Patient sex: M
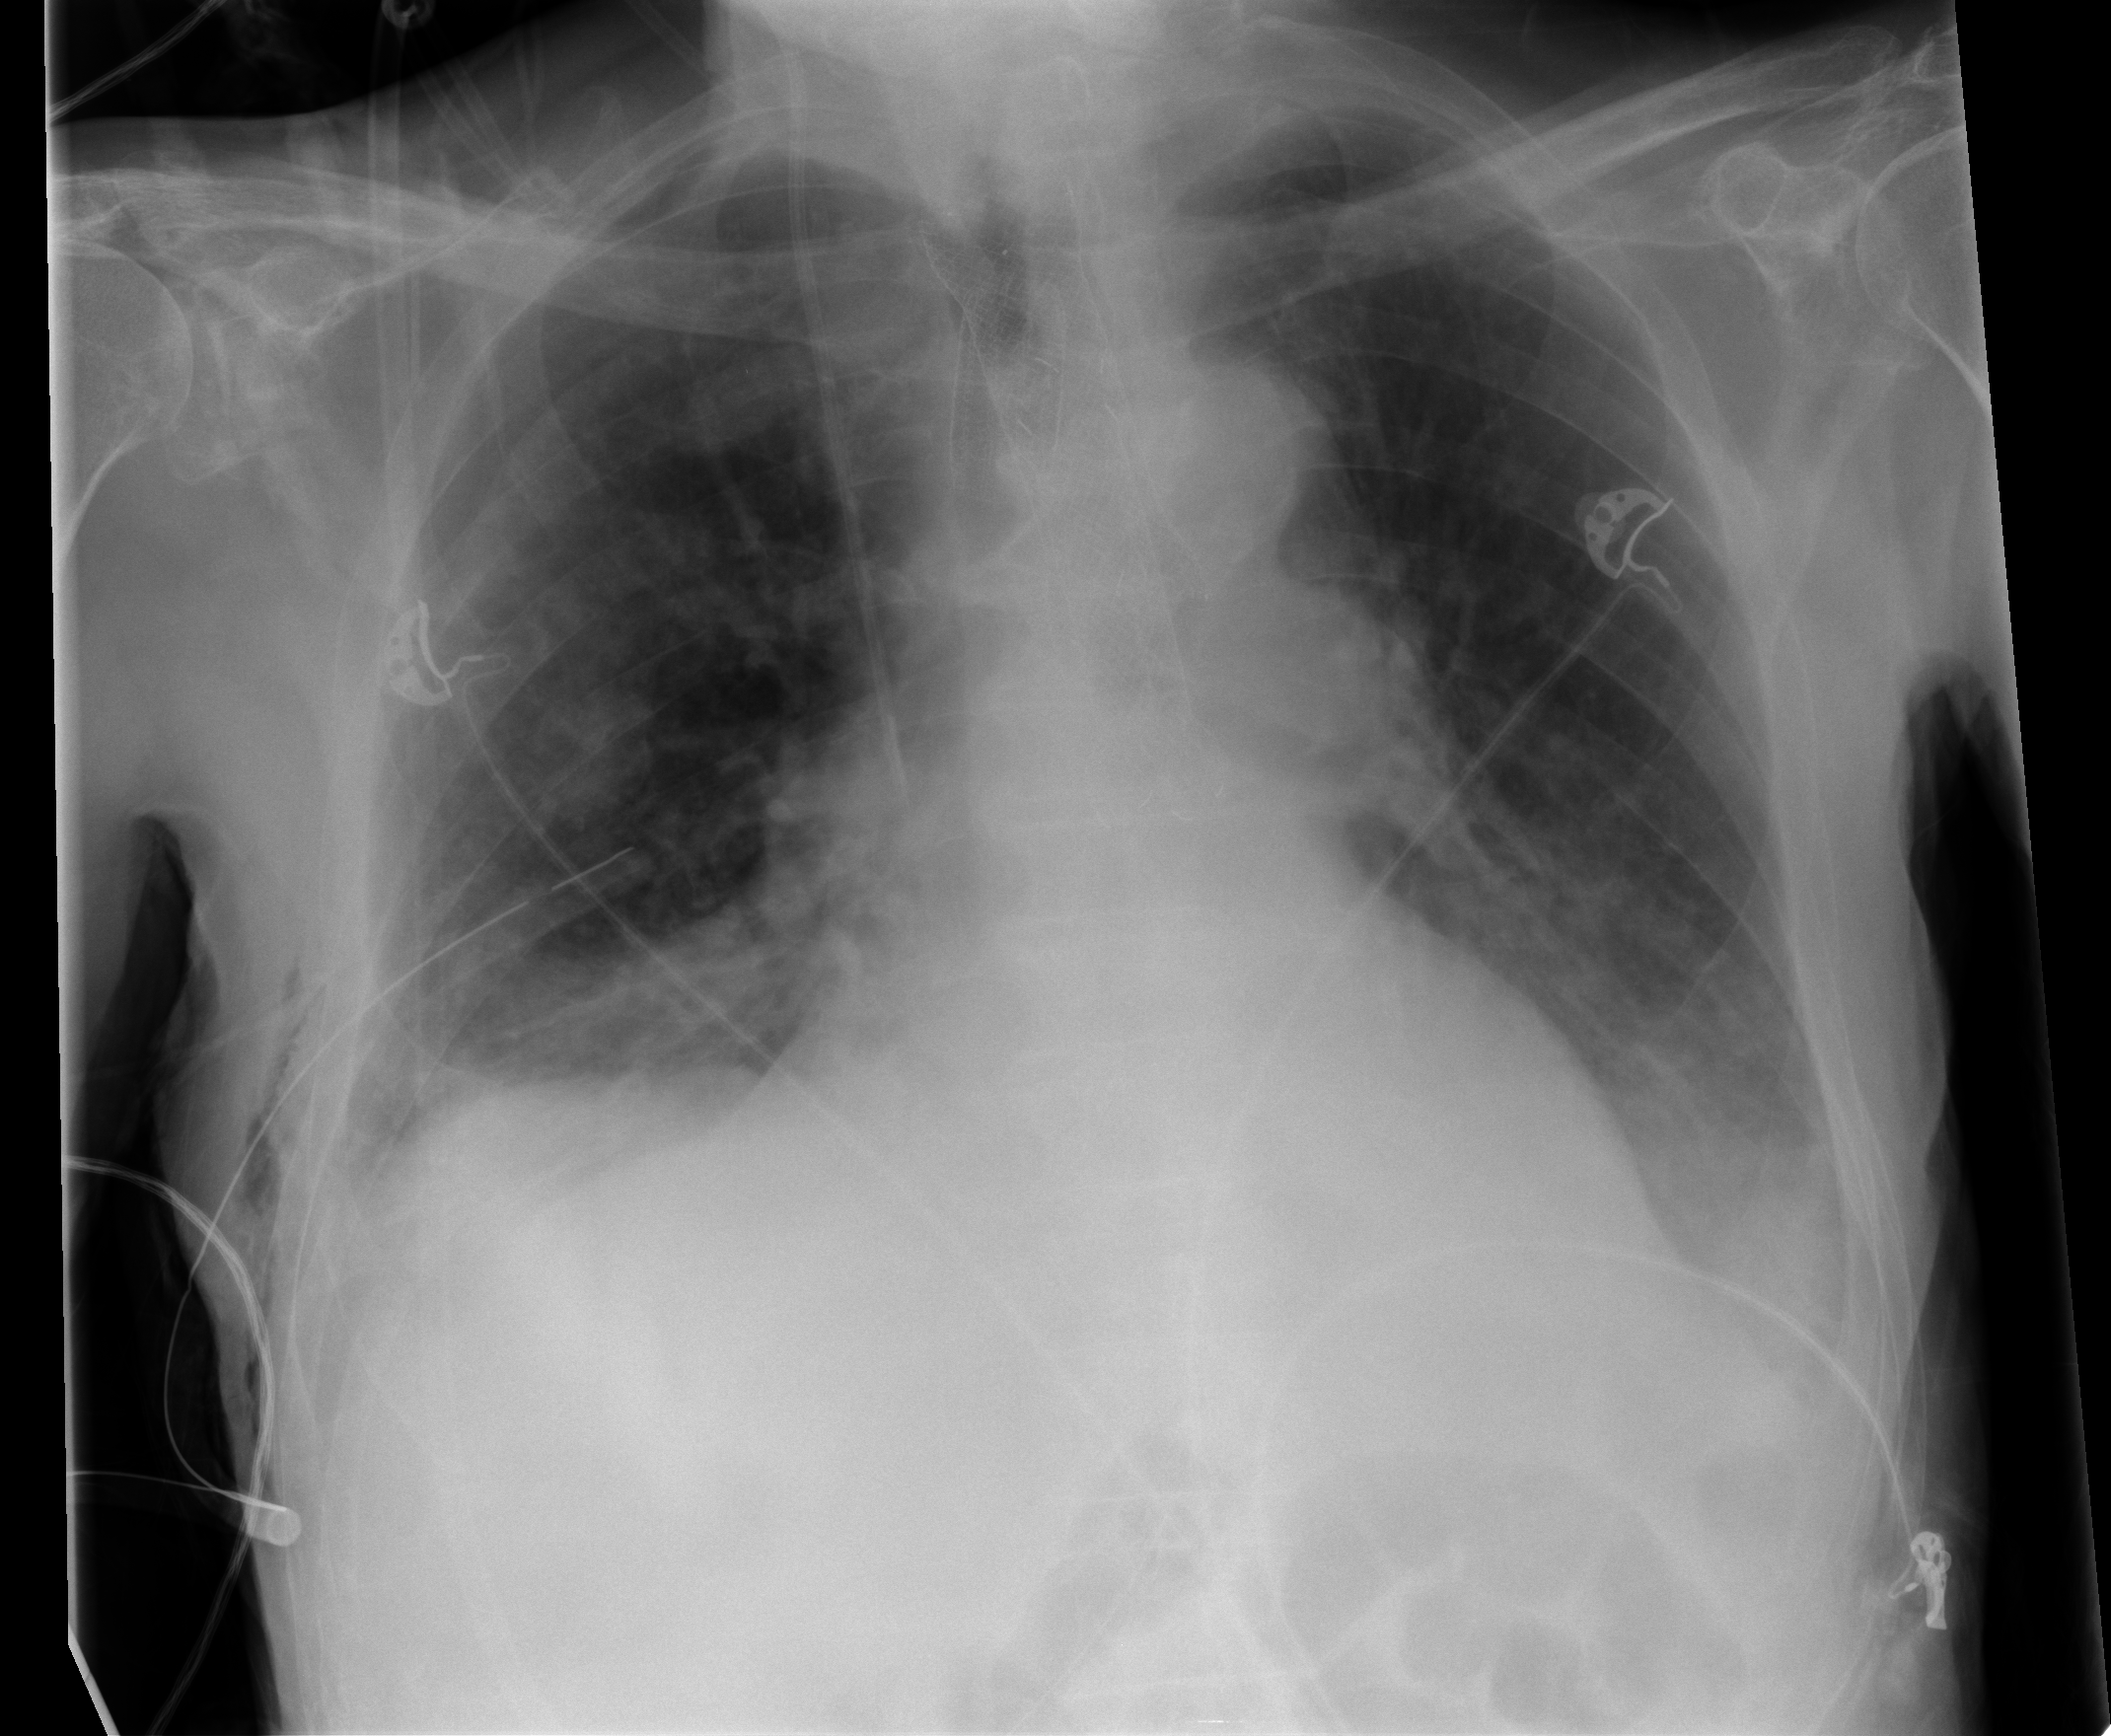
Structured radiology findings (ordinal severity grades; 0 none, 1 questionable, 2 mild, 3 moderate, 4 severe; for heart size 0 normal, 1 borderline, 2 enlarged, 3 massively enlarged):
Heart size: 0
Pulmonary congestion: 0
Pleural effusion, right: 2
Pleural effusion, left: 2
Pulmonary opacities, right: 2
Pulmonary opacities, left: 0
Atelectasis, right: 2
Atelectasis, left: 2